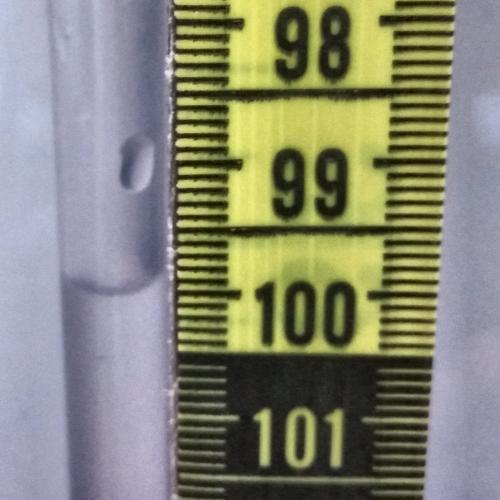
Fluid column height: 100.0 cm